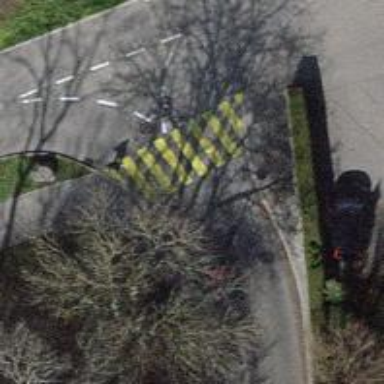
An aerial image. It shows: Uncontrolled road crossing.